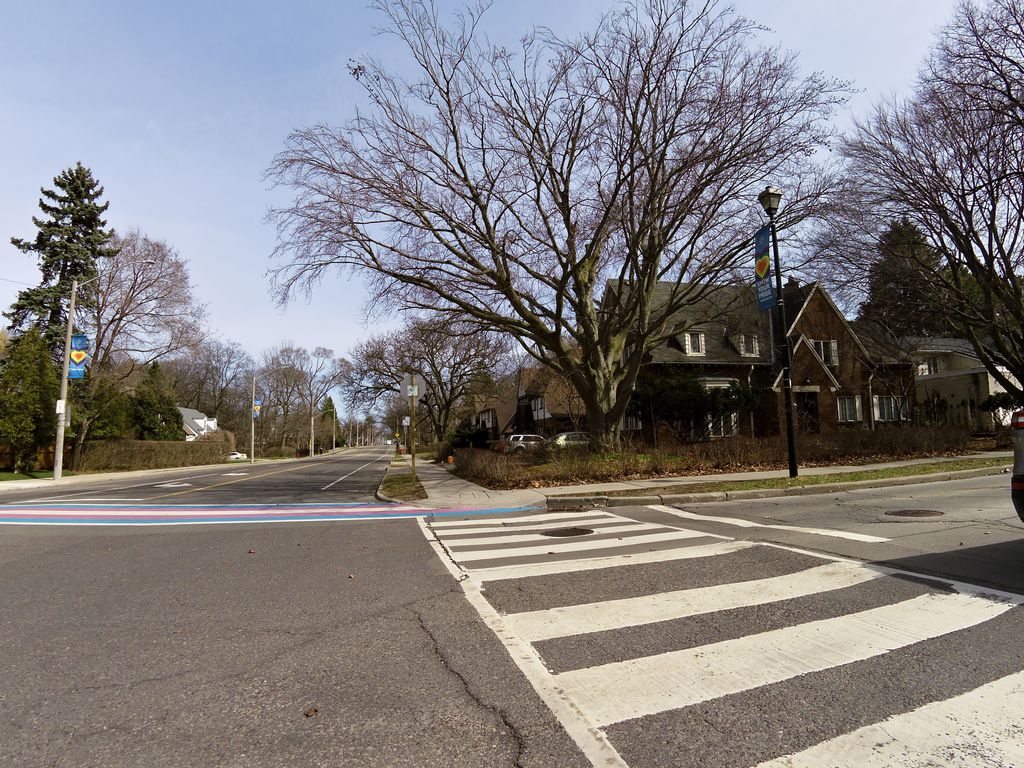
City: hamilton